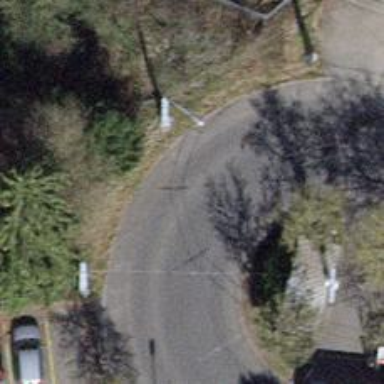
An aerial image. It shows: Asphalt service road with trolley wires.